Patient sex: M
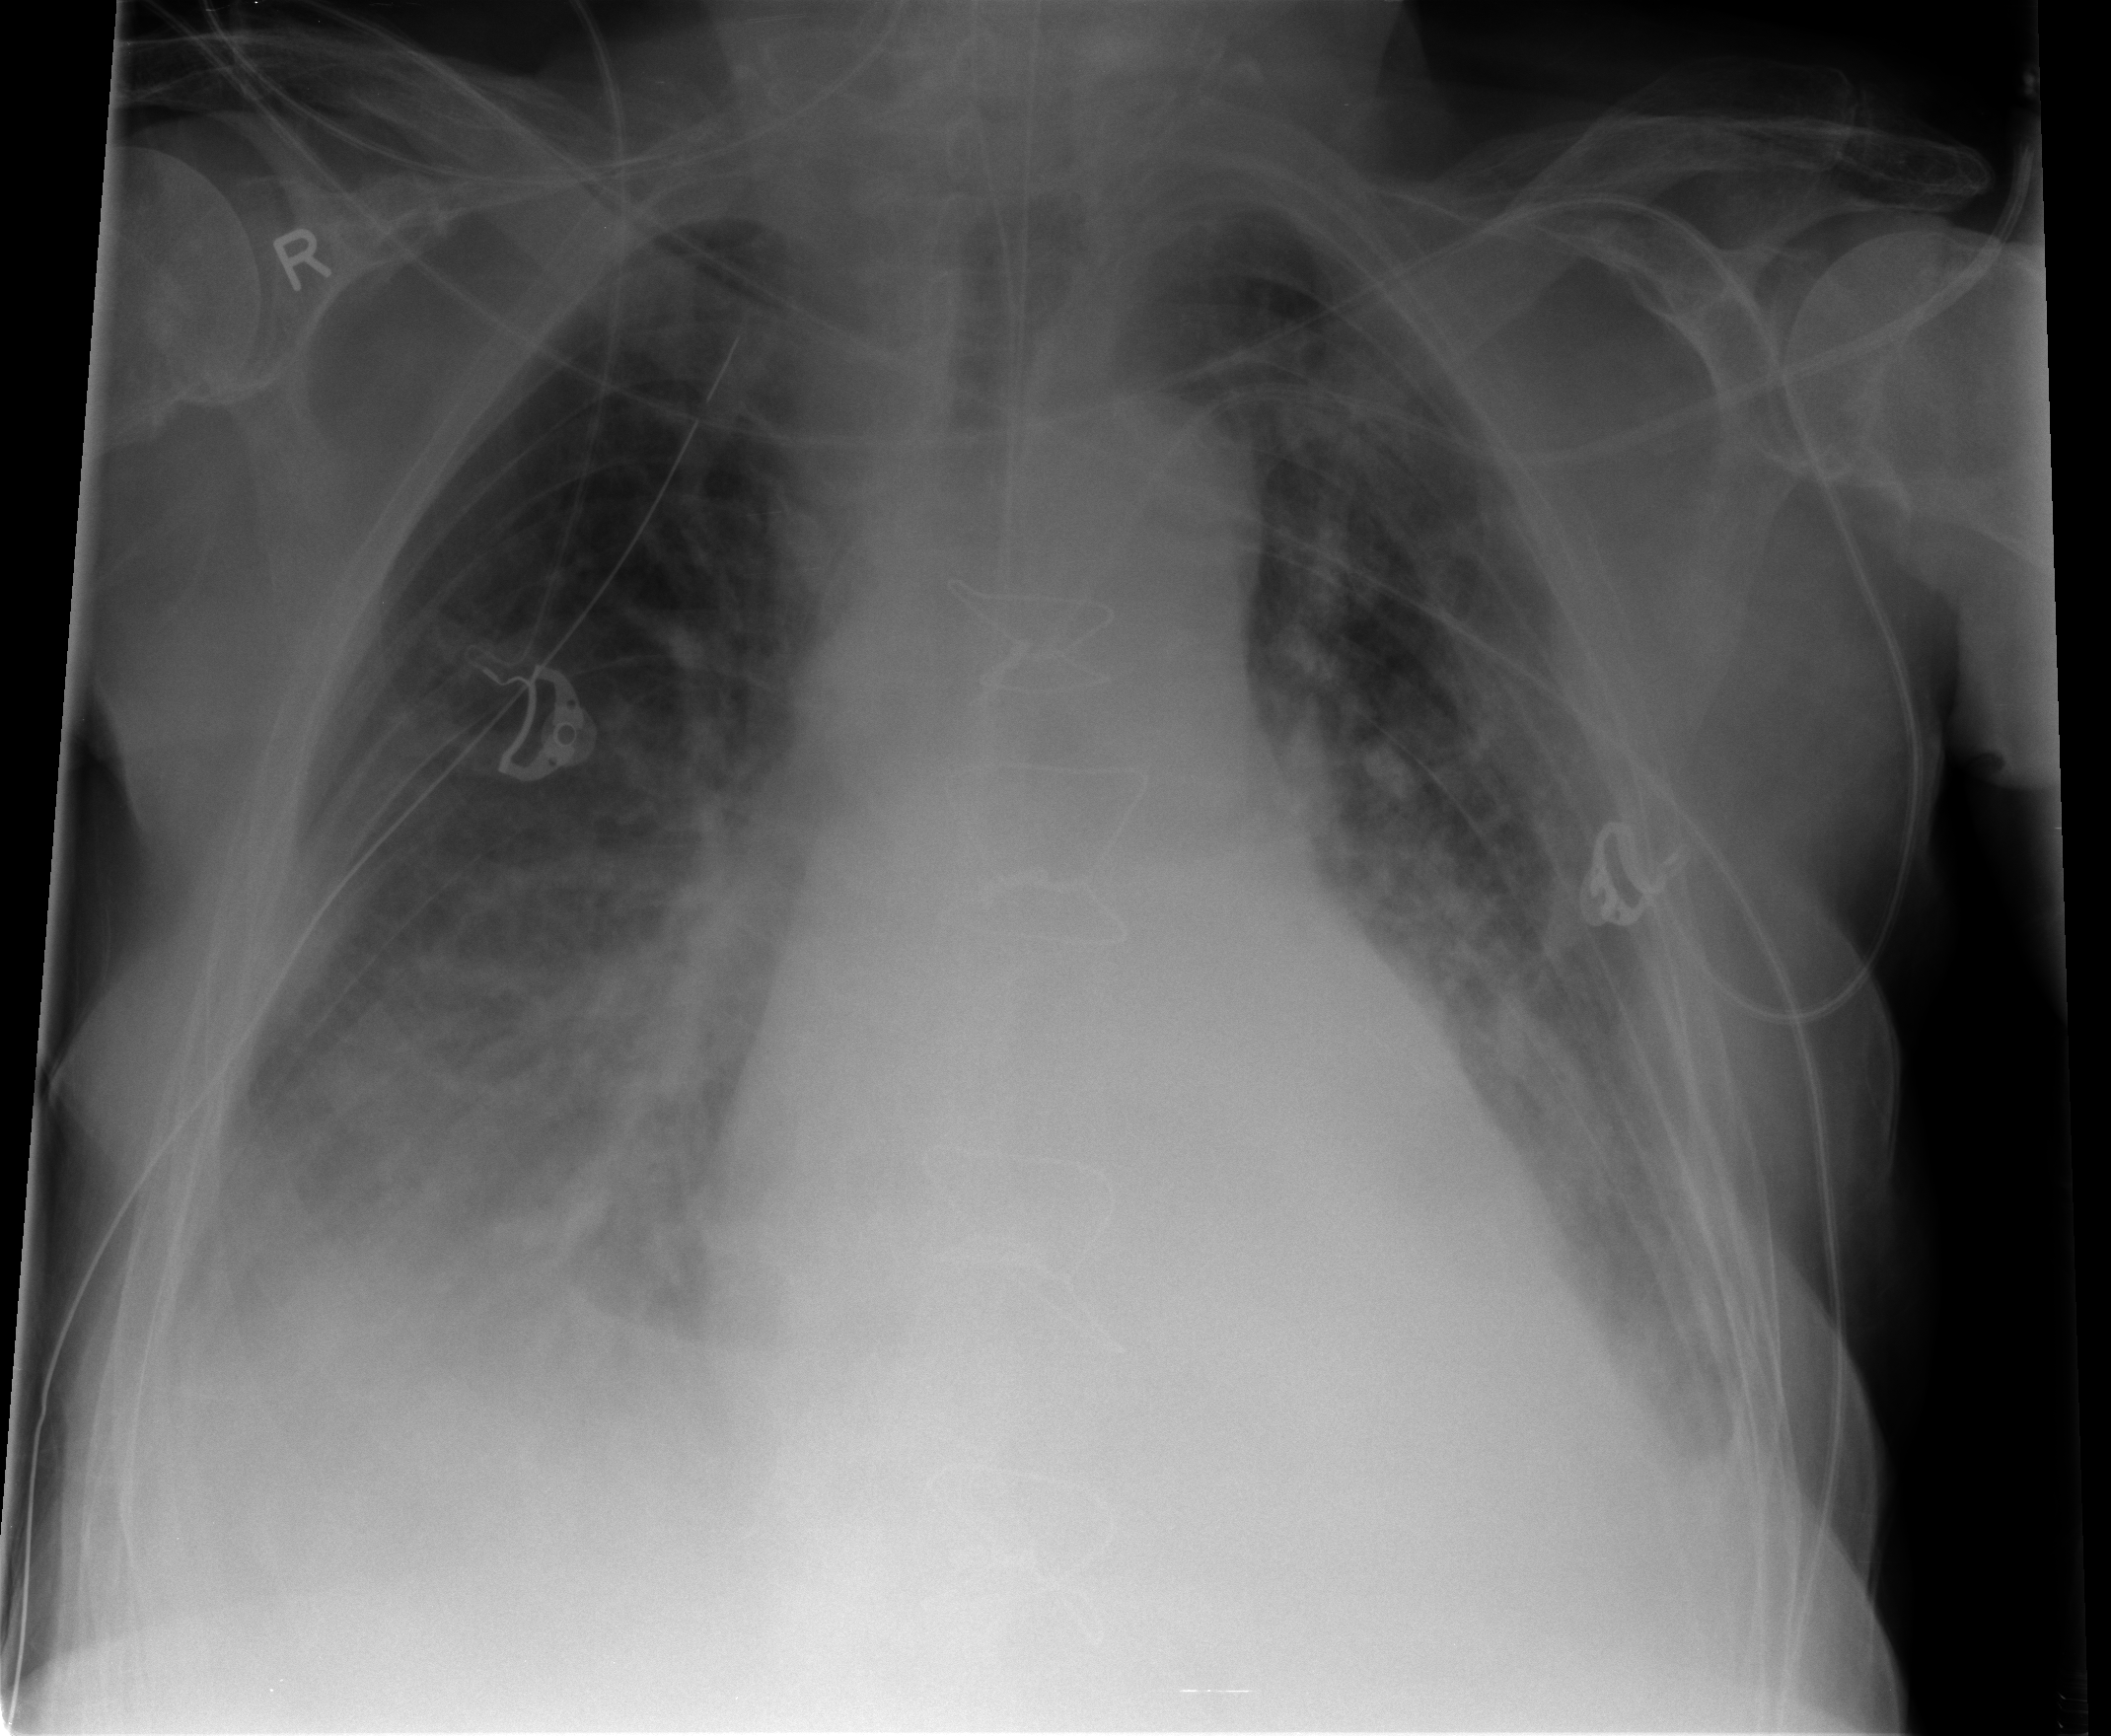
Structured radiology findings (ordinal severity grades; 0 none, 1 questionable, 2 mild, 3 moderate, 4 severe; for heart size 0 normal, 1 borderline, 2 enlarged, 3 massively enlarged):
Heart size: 2
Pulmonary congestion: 3
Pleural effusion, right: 3
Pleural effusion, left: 2
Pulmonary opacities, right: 2
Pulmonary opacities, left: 1
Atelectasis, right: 2
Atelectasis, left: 1